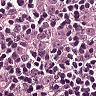
Metastatic tissue present: yes